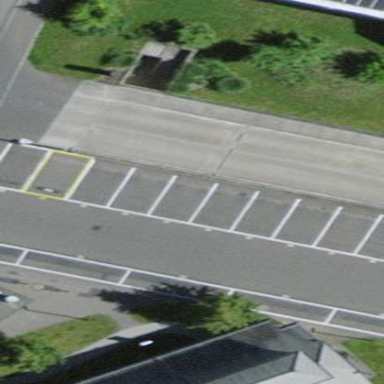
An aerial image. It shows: Parking available on the street side.